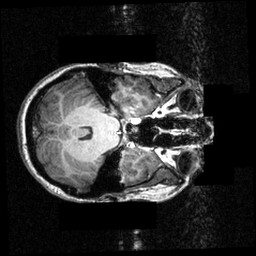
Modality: T1w
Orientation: axial
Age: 16
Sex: female
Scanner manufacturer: siemens
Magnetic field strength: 3.951 T
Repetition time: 1.5 s
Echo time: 0.00335 s